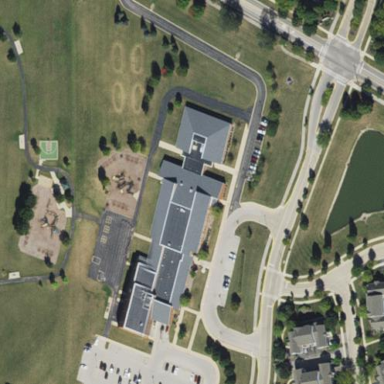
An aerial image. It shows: School building.